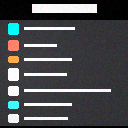
Screen state: on